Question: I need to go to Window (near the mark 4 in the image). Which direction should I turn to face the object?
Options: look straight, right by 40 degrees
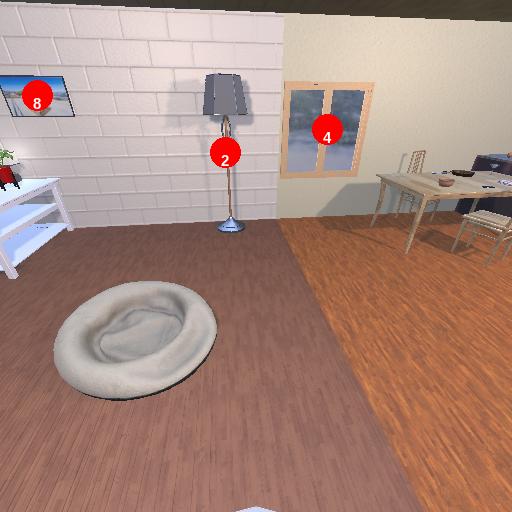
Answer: look straight